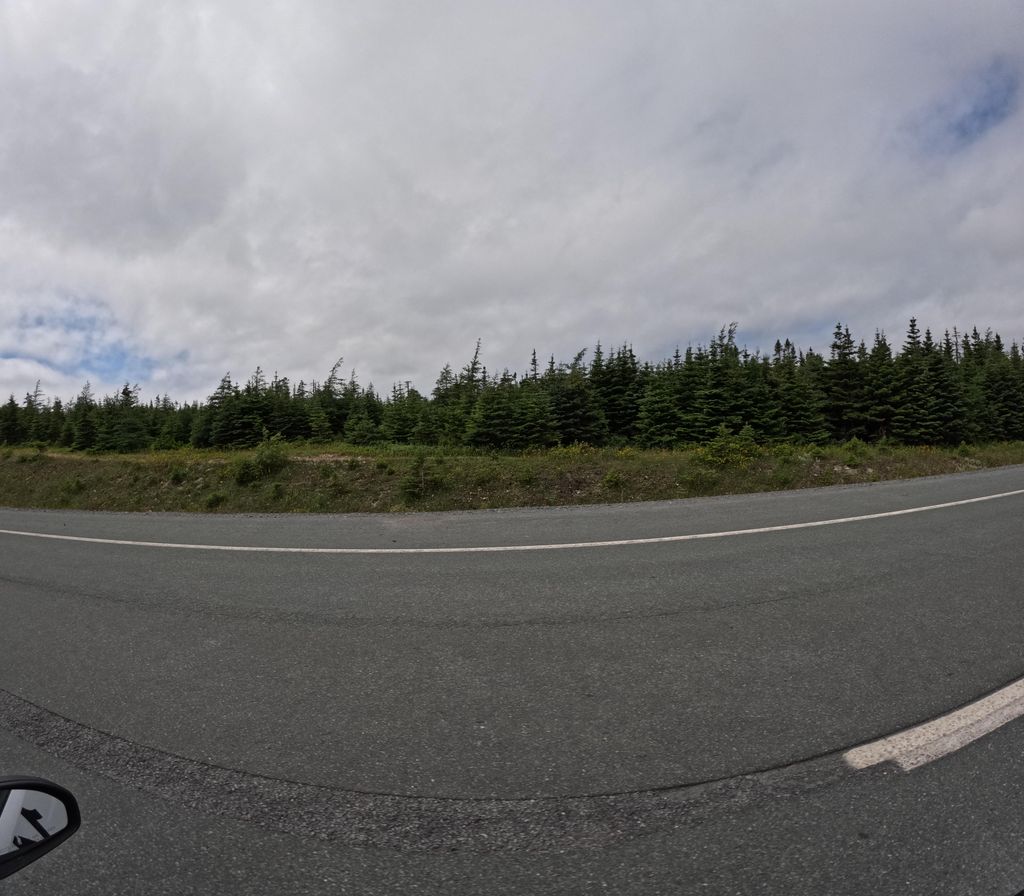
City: st_johns